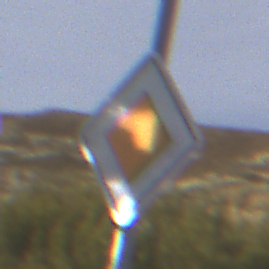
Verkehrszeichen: Vorfahrtsstrasse
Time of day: MorningAfternoon
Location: Outdoor (Nature)
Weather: PartlyCloudy
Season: NotSpecified
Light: Natural